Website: crate-barrel
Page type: payment
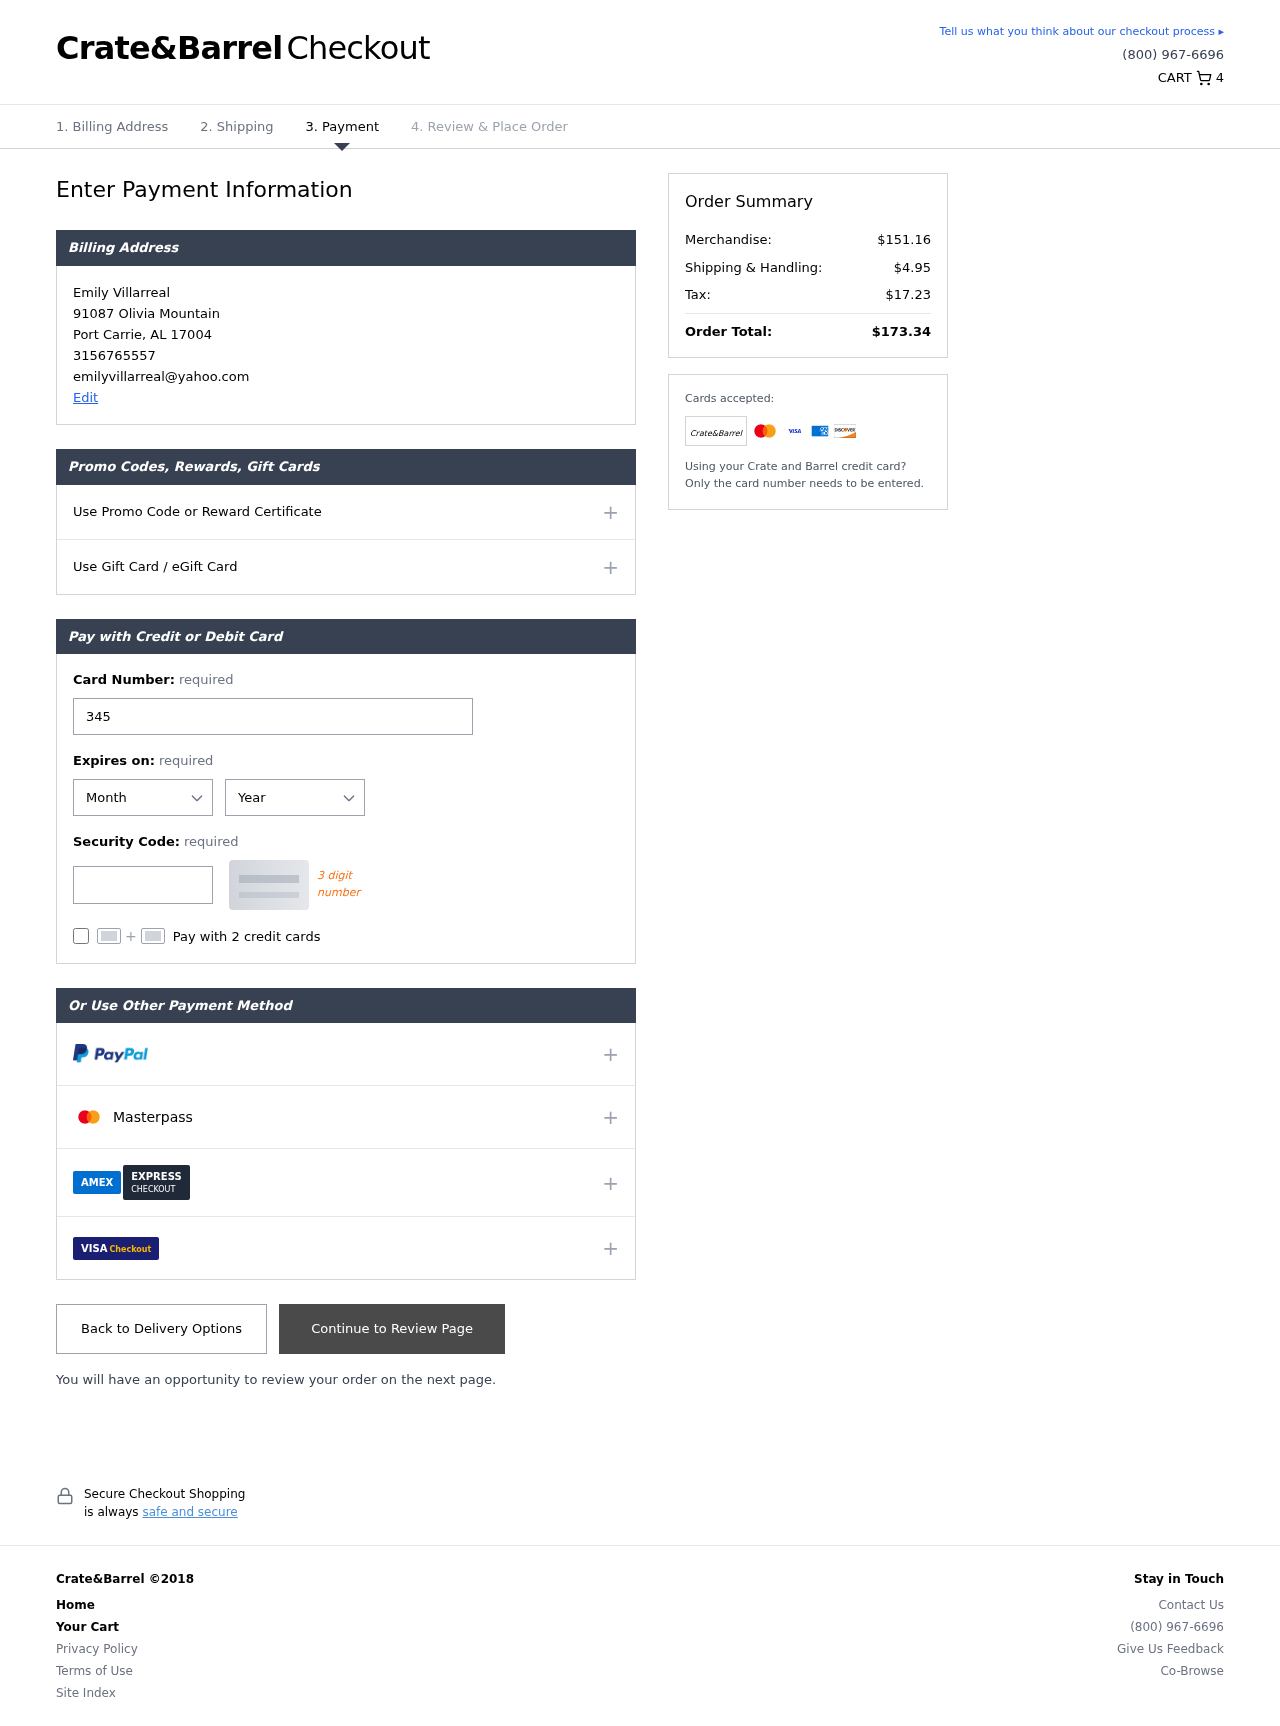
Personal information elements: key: PII_CARD_CVV
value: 1814
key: PII_CARD_EXPIRY_MONTH
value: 03
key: PII_CARD_EXPIRY_YEAR
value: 30
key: PII_CARD_NUMBER
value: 3452 0378 7099 112
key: PII_CITY
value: Port Carrie
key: PII_EMAIL
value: emilyvillarreal@yahoo.com
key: PII_FULLNAME
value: Emily Villarreal
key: PII_PHONE
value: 3156765557
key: PII_POSTCODE
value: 17004
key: PII_STATE_ABBR
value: AL
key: PII_STREET
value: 91087 Olivia Mountain
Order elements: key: ORDER_NUM_ITEMS
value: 4
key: ORDER_SUBTOTAL
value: $151.16
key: ORDER_SHIPPING_COST
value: $4.95
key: ORDER_TAX
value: $17.23
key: ORDER_TOTAL
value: $173.34